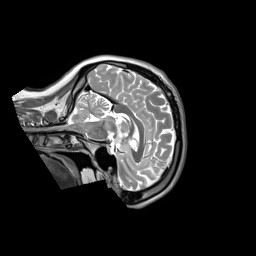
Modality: T2w
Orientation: sagittal
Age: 43
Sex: female
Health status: ill
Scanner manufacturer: siemens
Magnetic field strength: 3 T
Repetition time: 2.8 s
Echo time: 0.326 s